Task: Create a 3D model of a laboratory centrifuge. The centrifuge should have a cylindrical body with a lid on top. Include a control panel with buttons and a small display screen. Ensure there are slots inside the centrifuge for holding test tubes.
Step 96:
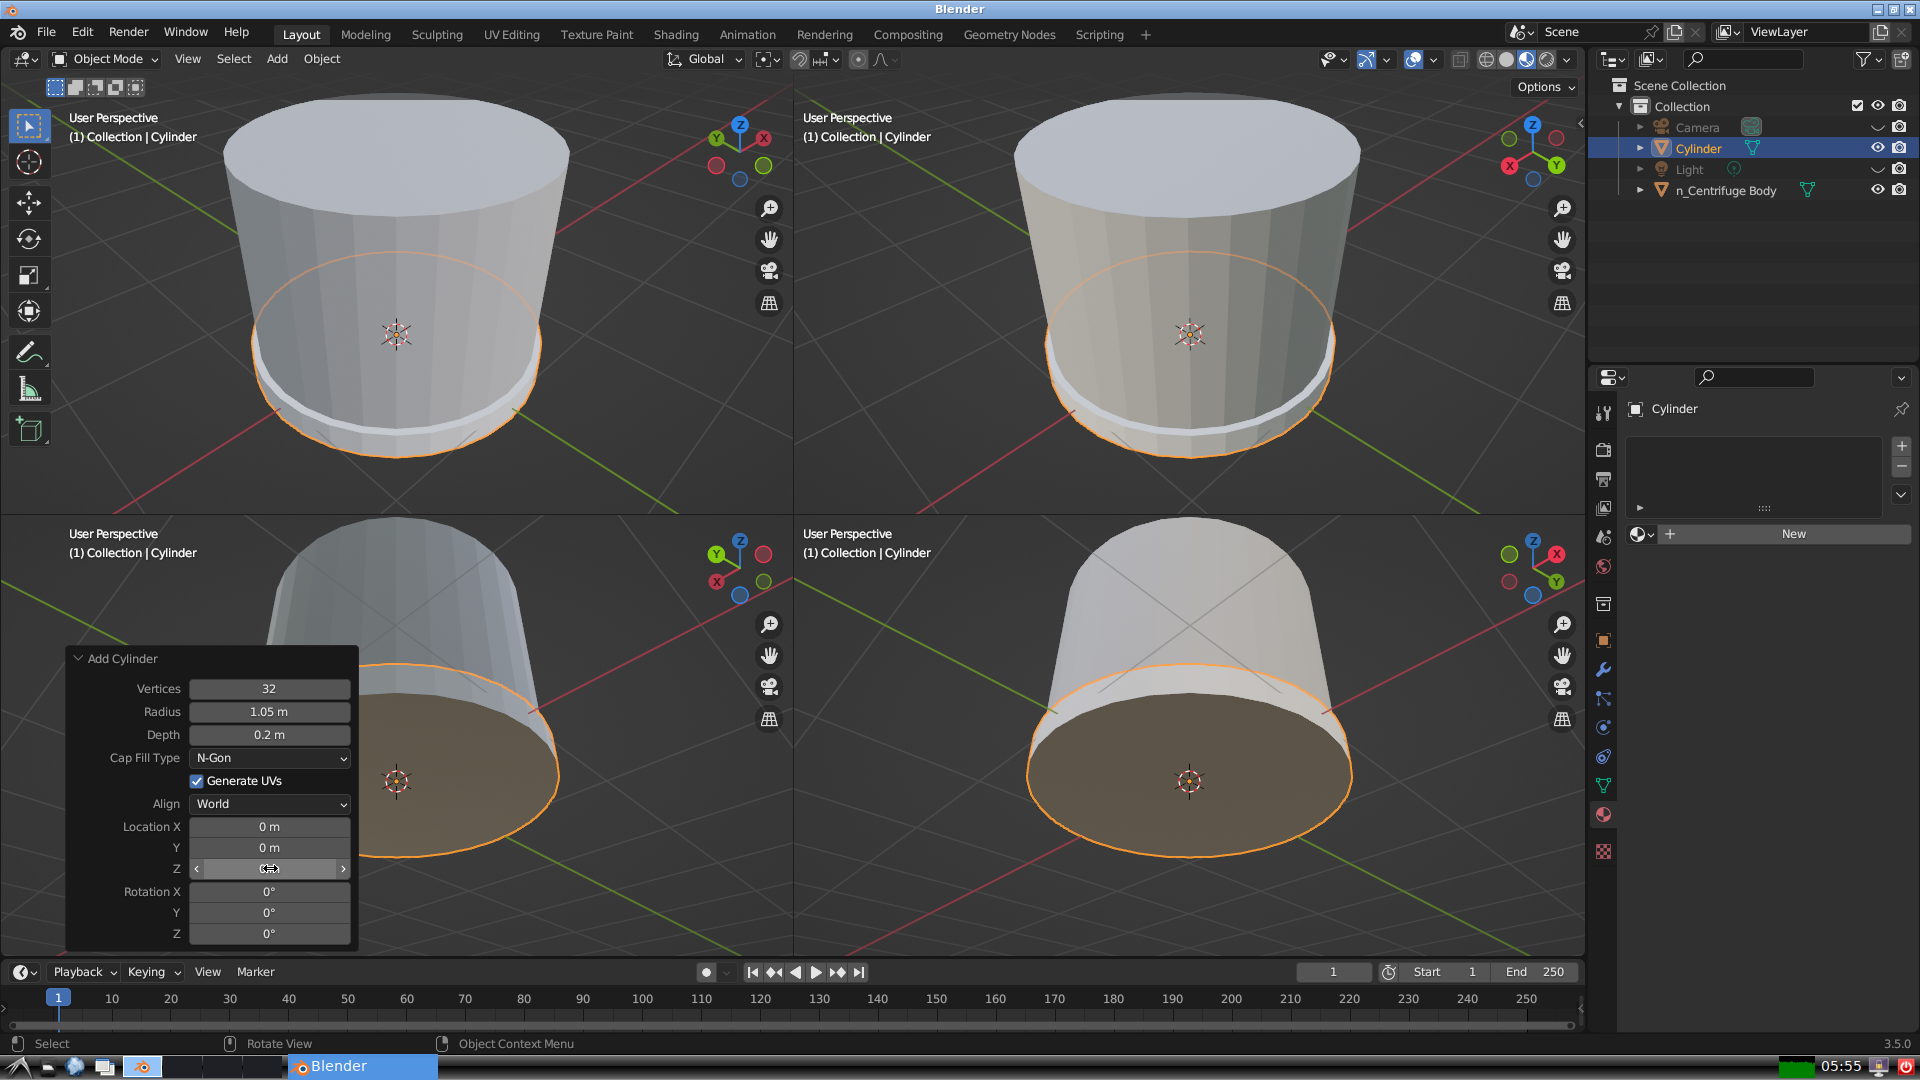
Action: click: no